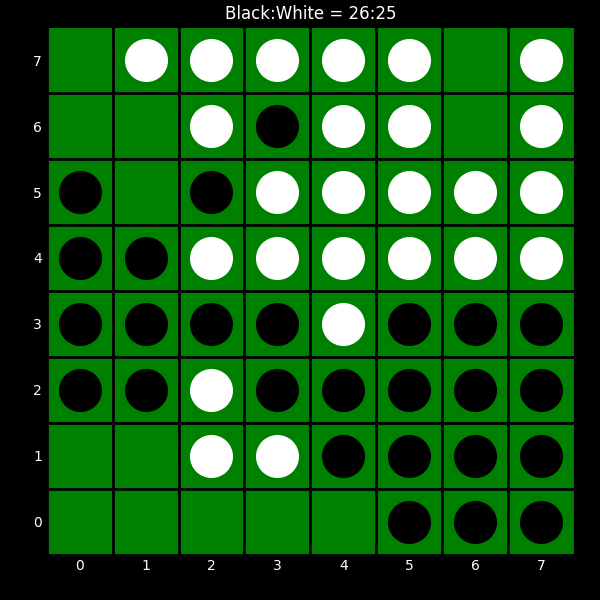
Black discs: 26
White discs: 25